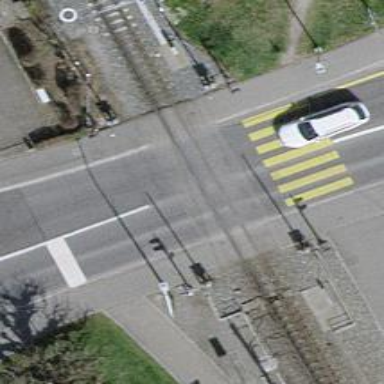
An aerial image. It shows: Railway level crossing.